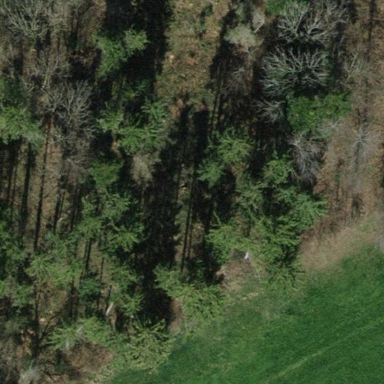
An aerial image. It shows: Forest with mixture of leaf types and cycles.